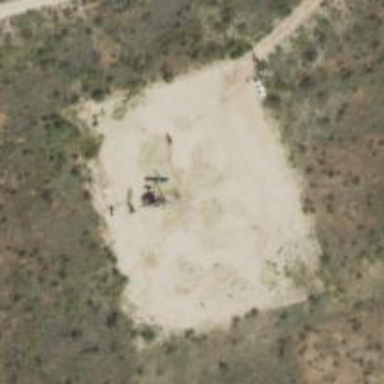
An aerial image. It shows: Petroleum well.